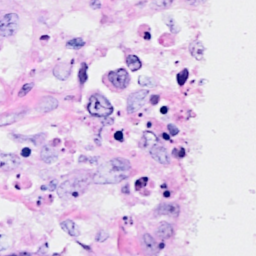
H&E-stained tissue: Breast